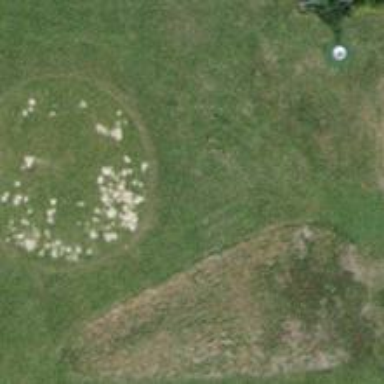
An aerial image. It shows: Green golf area with grass land use.